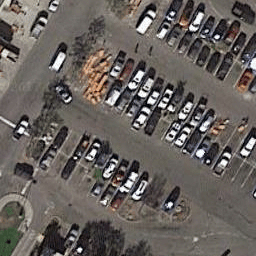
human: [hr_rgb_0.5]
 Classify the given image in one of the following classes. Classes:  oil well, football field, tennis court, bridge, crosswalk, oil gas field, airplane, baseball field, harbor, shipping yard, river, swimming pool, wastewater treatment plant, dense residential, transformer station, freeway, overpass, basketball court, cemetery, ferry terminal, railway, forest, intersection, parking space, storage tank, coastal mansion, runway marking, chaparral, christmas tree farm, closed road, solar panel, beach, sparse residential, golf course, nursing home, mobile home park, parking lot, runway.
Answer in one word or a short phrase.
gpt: parking lot